Question: I have a problem in openGL when using buffer object to store vertex array .
when I run the code , a window appears that display message " " and when I move the cursor to arrow beside glGenBuufers function I see description: .

Code:
'''
int frame=0;
void display();
void datasource();
GLuint vbo;
void datasource()
{
GLfloat vertex1[]={-1.000000 ,0.500000 ,-0.700000 ,0.500000 ,-1.000000 ,0.800000 ,-0.700000 ,0.800000 ,-0.400000 ,0.500000 ,-0.100000 ,0.500000 ,-0.400000 ,0.800000 ,-0.100000 ,0.200000 ,0.500000 ,0.500000 ,0.500000 ,0.200000 ,0.800000 ,0.500000,0.800000 ,0.800000 ,0.800000 ,0.500000 ,1.100000 ,0.500000 ,0.800000 ,0.800000 ,1.100000,0.800000 };
glGenBuffers(1,&vbo);
glBindBuffer(GL_ARRAY_BUFFER,vbo);
glBufferData(GL_ARRAY_BUFFER,sizeof(vertex1),vertex1,GL_STATIC_DRAW);
}
void init(int arc,char **arch)
{
glutInit(&arc,arch);
glutInitWindowSize(800,800);
glutInitDisplayMode(GLUT_DEPTH | GLUT_DOUBLE | GLUT_RGBA);
glutCreateWindow("chess");
glClearColor(0.0,0.0,0.0,0.0);
glutDisplayFunc(display);
}
int main(int arc,char **arch)
{
init(arc,arch);
datasource();
glutMainLoop();
return 0;
}
void display()
{
frame++;
glClear(GL_COLOR_BUFFER_BIT|GL_DEPTH_BUFFER_BIT);
glDrawArrays(GL_TRIANGLE_STRIP,0,8);
glutSwapBuffers();
glutPostRedisplay();
}
'''
What did I do wrong?
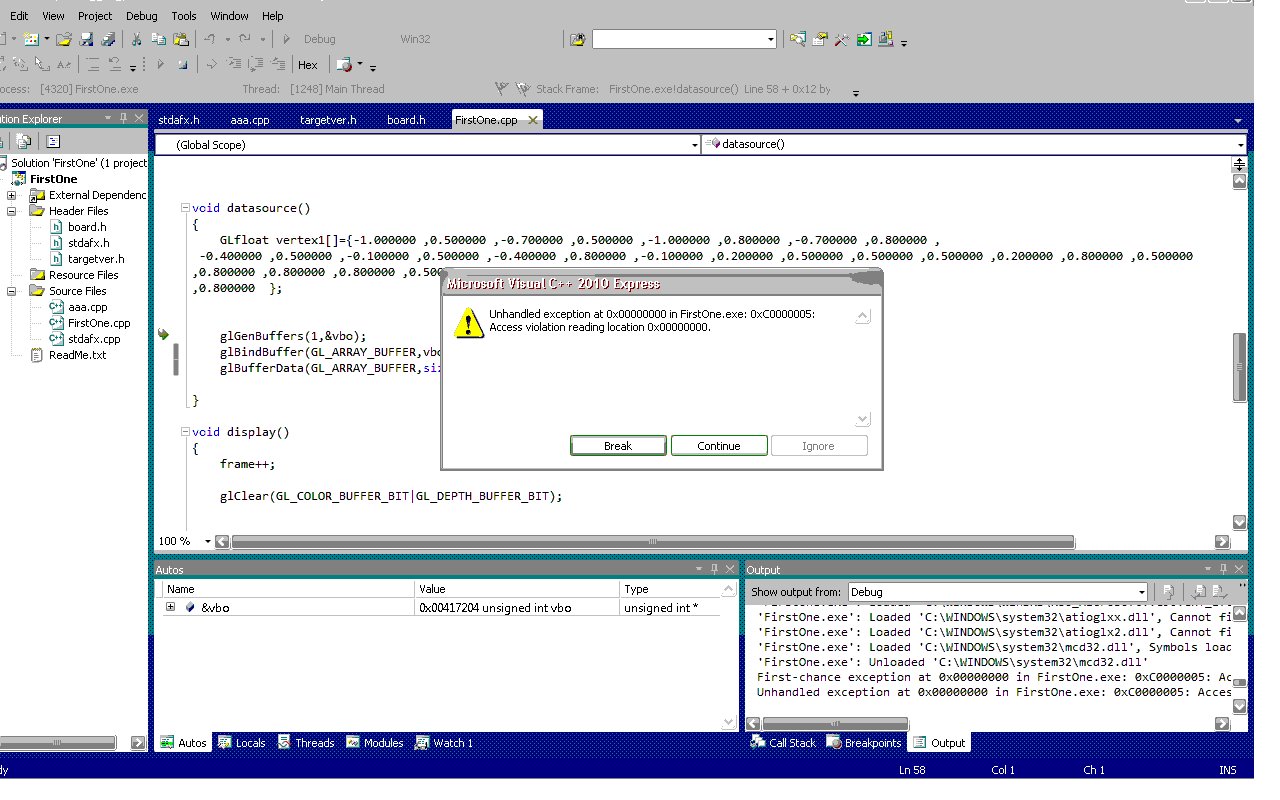
Answer: glGenBuffers, glBindBuffer and glBufferData are functions of either the Vertex Buffer Object or of OpenGL-1.5. The default system ABIs only go to OpenGL-1.2 so you need to post-load extended OpenGL functionality before you can use it. Just including the headers is not sufficient, because those just provide you the uninitialized symbols.
Most easy way to go:
1. Download and install GLEW from http://glew.sf.net
2. Replace all occurances of #include <GL/gl.h> with #include <GL/glew.h>
3. Call glewInit() right after glutCreateWindow and check the error code
4. Check if are VBOs are available (i.e. at least GL_ARB_vertex_buffer_object or OpenGL version >= 1.5)
5. Add the GLEW library to your linker settings